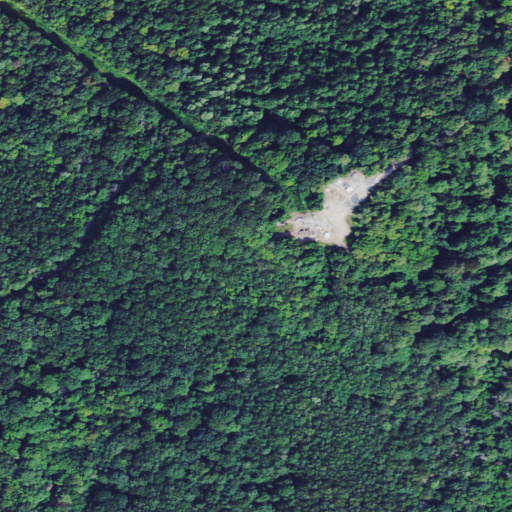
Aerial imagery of mountain in Ohio named Ball Knob containing deciduous forest and open development